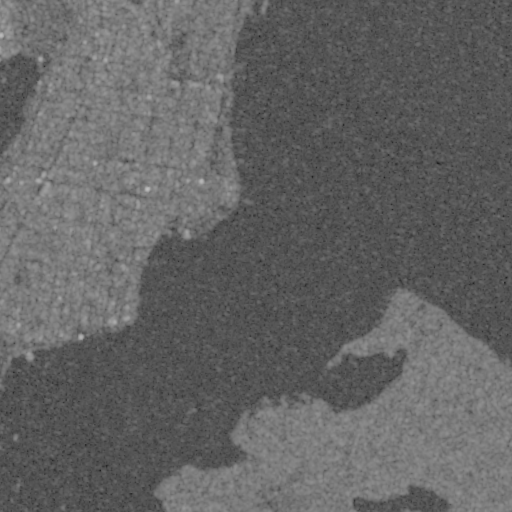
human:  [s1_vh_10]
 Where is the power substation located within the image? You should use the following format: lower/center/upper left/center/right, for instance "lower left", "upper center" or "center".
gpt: The power substation is located in the center left of the image.
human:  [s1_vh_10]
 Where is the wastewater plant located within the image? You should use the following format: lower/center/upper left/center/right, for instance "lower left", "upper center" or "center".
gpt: The wastewater plant is located in the upper left of the image.
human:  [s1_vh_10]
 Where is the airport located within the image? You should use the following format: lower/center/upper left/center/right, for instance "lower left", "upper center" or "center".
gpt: There is no airport in the image.

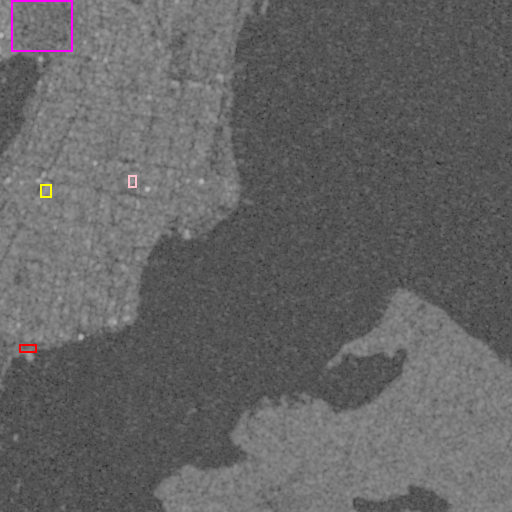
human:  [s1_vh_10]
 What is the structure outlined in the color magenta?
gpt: The structure outlined in magenta is a park.
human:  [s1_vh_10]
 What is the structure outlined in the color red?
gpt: The structure outlined in red is a parking lot.
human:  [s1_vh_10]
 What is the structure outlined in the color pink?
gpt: The structure outlined in pink is a power substation.
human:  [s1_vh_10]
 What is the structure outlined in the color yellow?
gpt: The structure outlined in yellow is a building.
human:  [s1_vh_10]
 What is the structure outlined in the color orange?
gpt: There is no orange outline.